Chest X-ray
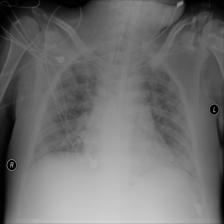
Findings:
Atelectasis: negative
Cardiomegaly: negative
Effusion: negative
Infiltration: positive
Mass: negative
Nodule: positive
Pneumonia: negative
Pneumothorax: negative
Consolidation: negative
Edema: negative
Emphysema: negative
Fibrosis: negative
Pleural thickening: negative
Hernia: negative